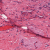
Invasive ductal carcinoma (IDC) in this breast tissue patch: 1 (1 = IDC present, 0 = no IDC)